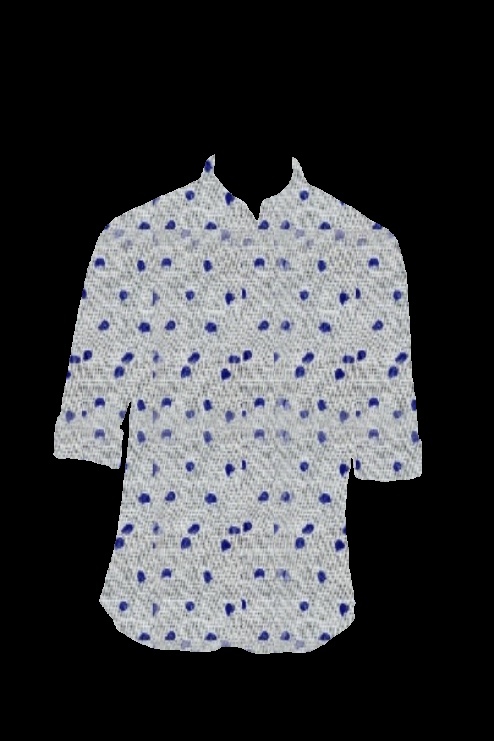
blue polka dot tee